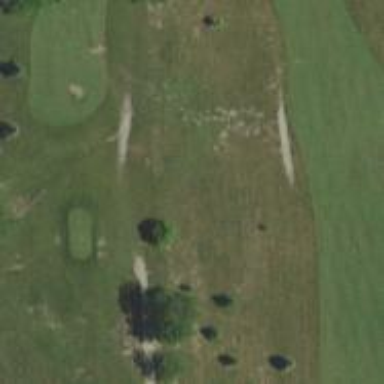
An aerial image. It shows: Path for both road and golf.